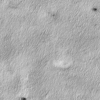
Label: not_dusty